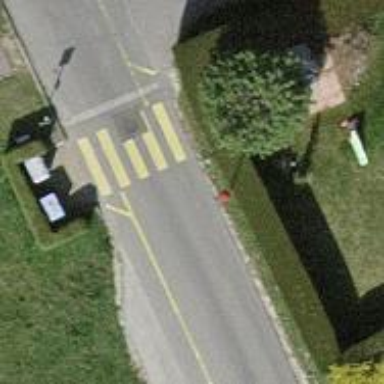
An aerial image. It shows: Marked road crossing.